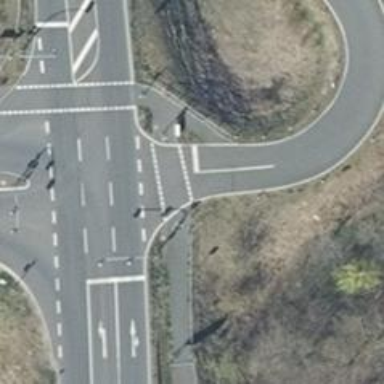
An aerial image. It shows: Crossing with traffic signals.